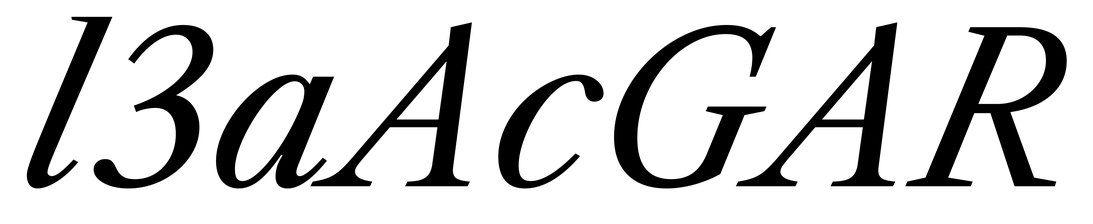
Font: LibreCaslonText-Italic_Italic